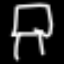
Label: chair